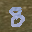
Label: 8